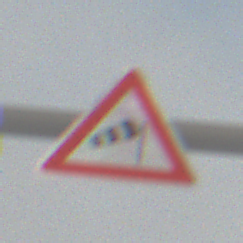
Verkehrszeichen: SeitenwindVonRechts
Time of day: MorningAfternoon
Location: Outdoor (Nature)
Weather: Overcast
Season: Winter
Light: Natural